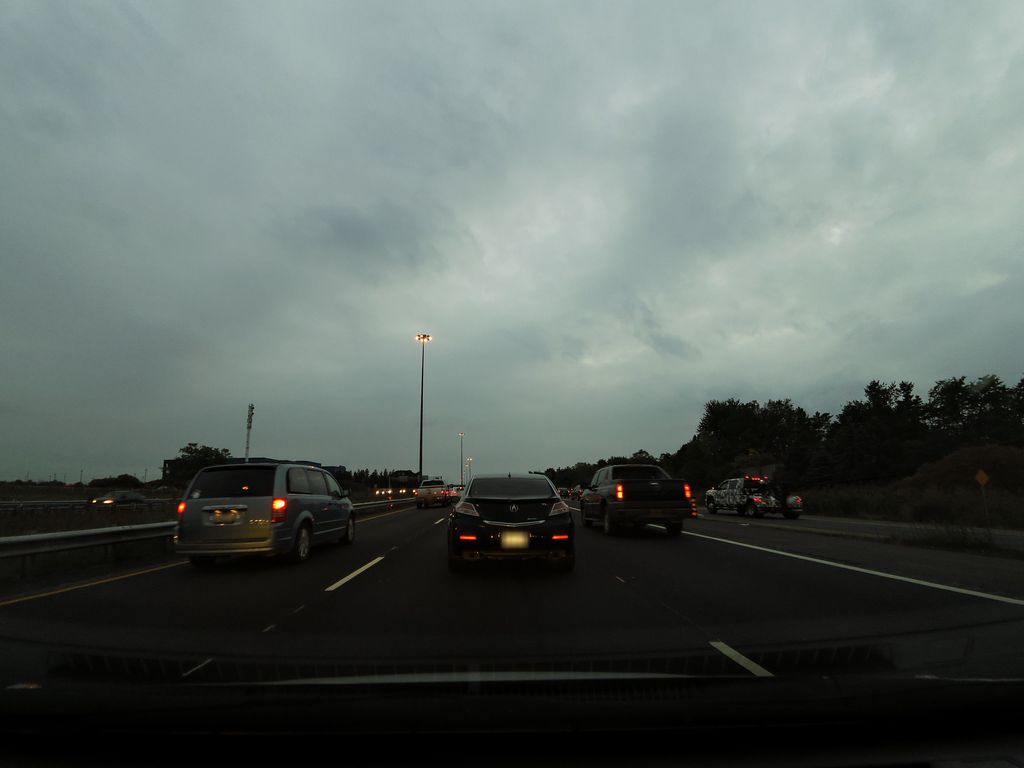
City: hamilton